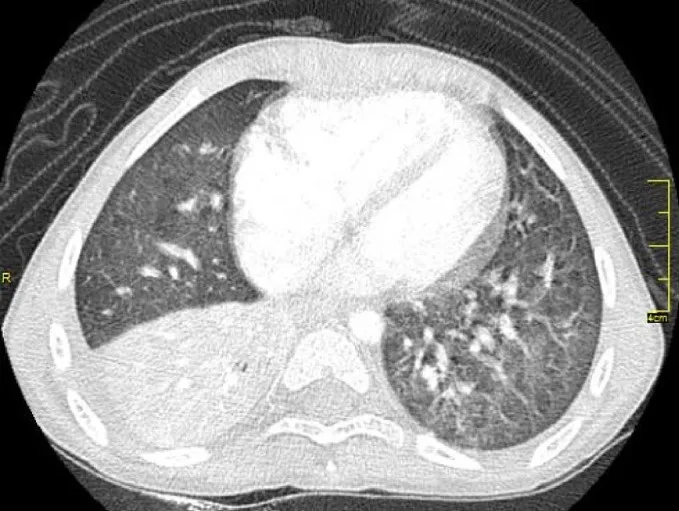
Chest computed tomography scan showing a right lower-lobe
collapse consolidation (indicated by arrow).
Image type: radiology (ct)